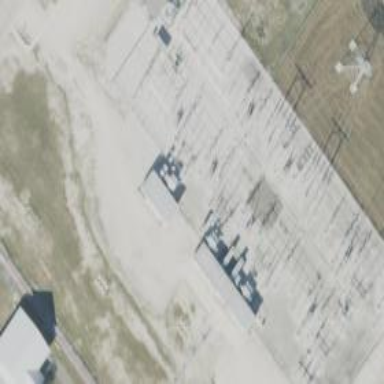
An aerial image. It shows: Switch for power supply.